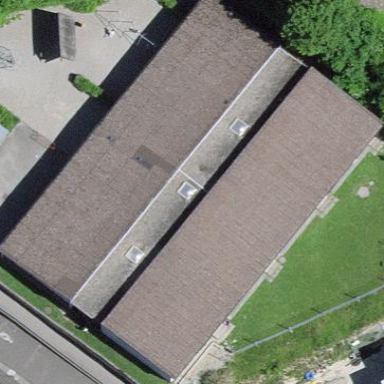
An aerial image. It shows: School building.